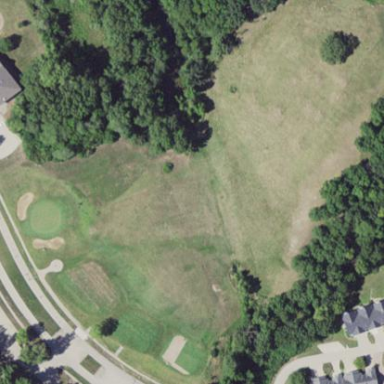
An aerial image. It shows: Grassy area designated as driving range for golf.